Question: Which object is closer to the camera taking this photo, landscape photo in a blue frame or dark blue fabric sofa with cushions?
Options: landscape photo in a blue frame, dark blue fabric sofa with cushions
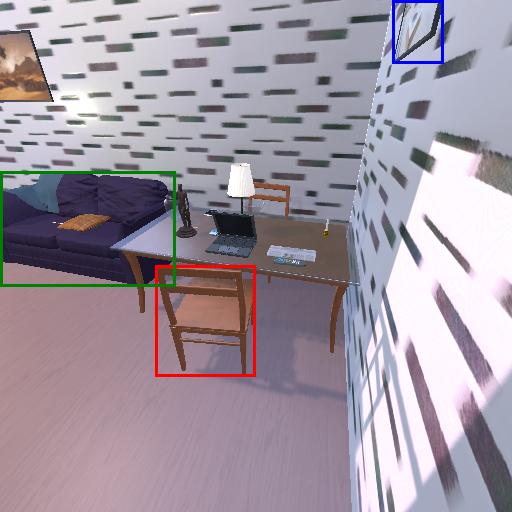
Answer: landscape photo in a blue frame